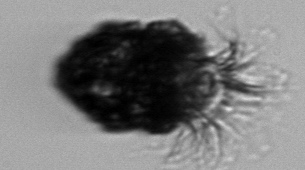
Label: Stenosemella_pacifica